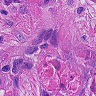
Metastatic tissue present: yes